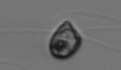
Label: flagellate_morphotype1